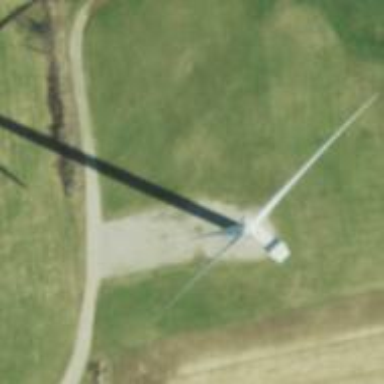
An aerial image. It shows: Wind generator with horizontal axis. The wind turbine is from Vestas.